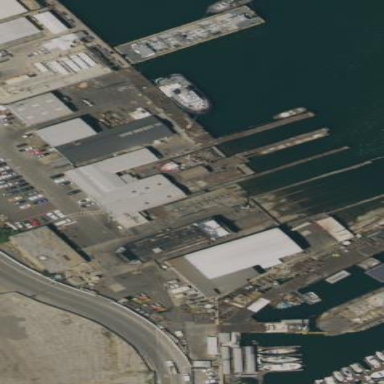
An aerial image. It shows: Boatyard located near waterway.